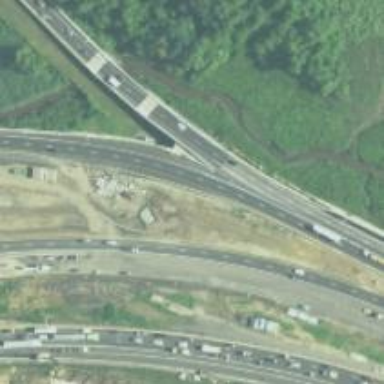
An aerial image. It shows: Interchange at motorway link.